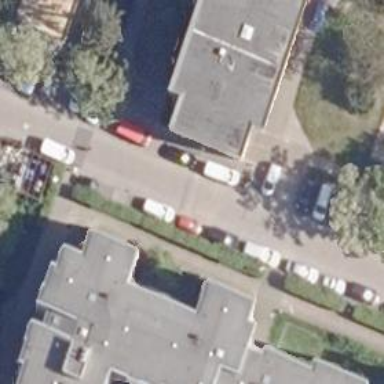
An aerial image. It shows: Apartment building with flat roof.